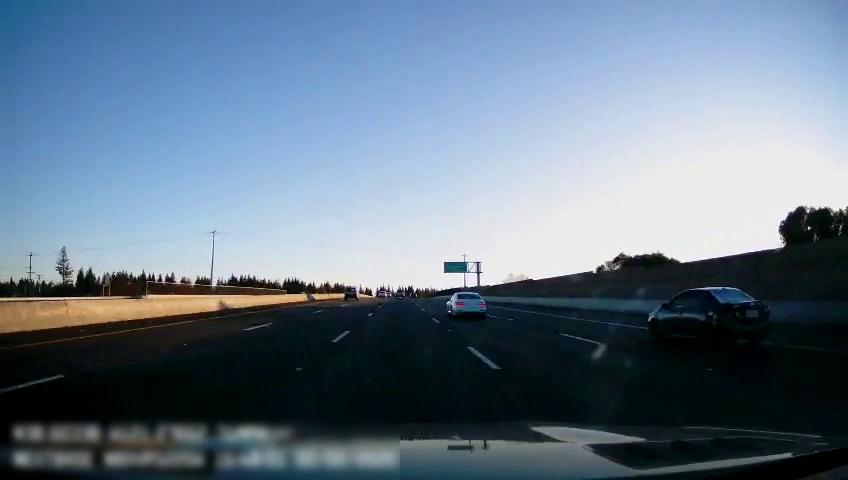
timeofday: Day
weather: Sunny
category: Drivable Space
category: Vehicles | SUV
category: Vehicles | Car
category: Vehicles | Car
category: Lanes | Alternate Lane
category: Lanes | Alternate Lane
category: Lanes | Current Lane
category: Lanes | Current Lane
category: Lanes | Alternate Lane
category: Lanes | Alternate Lane
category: Traffic | Signs